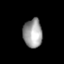
Tissue: lung
Cell type: Epithelial cells
Senescence score: 0.1385
Nuclear area (px): 537
Mean DAPI intensity: 157.264